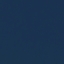
Land use / land cover: SeaLake